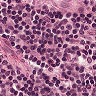
Metastatic tissue present: no